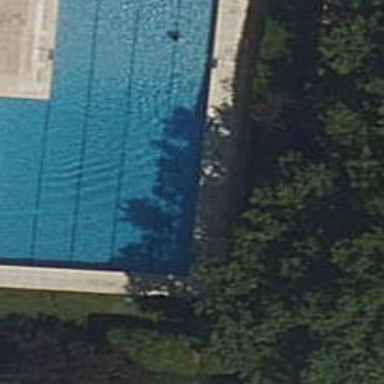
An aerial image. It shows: Swimming pool located in leisure land.